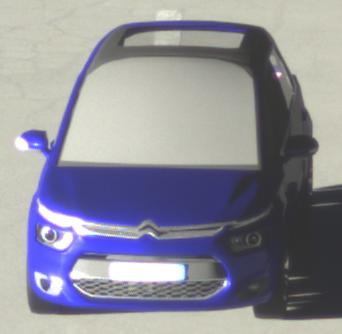
Make: Citroen
Model: Grand C4 Picasso VTi 120
Detailed model: Grand C4 Picasso (II)
Model produced from: 2013/10
Model produced until: 2015/02
Doors: 5
Color: blue
Road condition: wet road
Daytime: sunrise or sunset
Contrast: high contrast